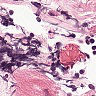
Metastatic tissue present: no